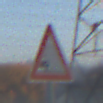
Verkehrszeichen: SplittSchotter
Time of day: Dawn
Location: Outdoor (Nature)
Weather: Clear
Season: NotSpecified
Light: Natural